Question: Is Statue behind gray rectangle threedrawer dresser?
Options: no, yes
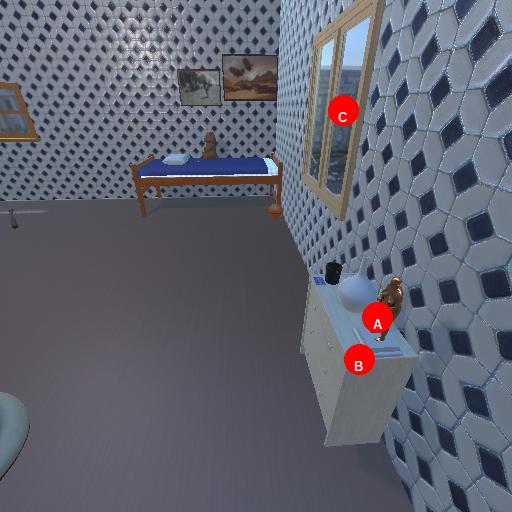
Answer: no